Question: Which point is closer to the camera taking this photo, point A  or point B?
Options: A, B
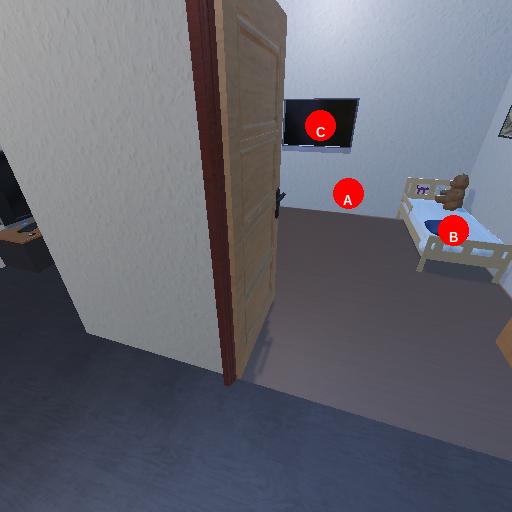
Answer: A